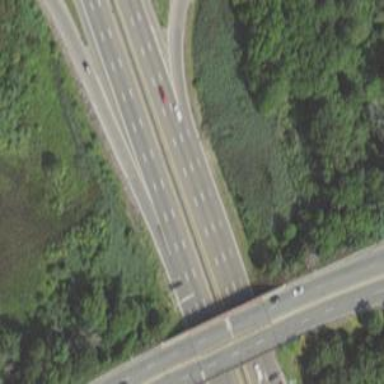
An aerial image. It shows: Motorway junction.